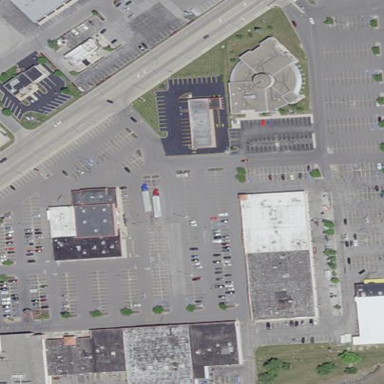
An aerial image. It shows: Retail area.